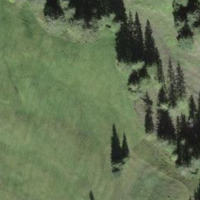
EUNIS habitat code: 23
Species observed at this site:
Tettigonia cantans
Roeseliana roeselii